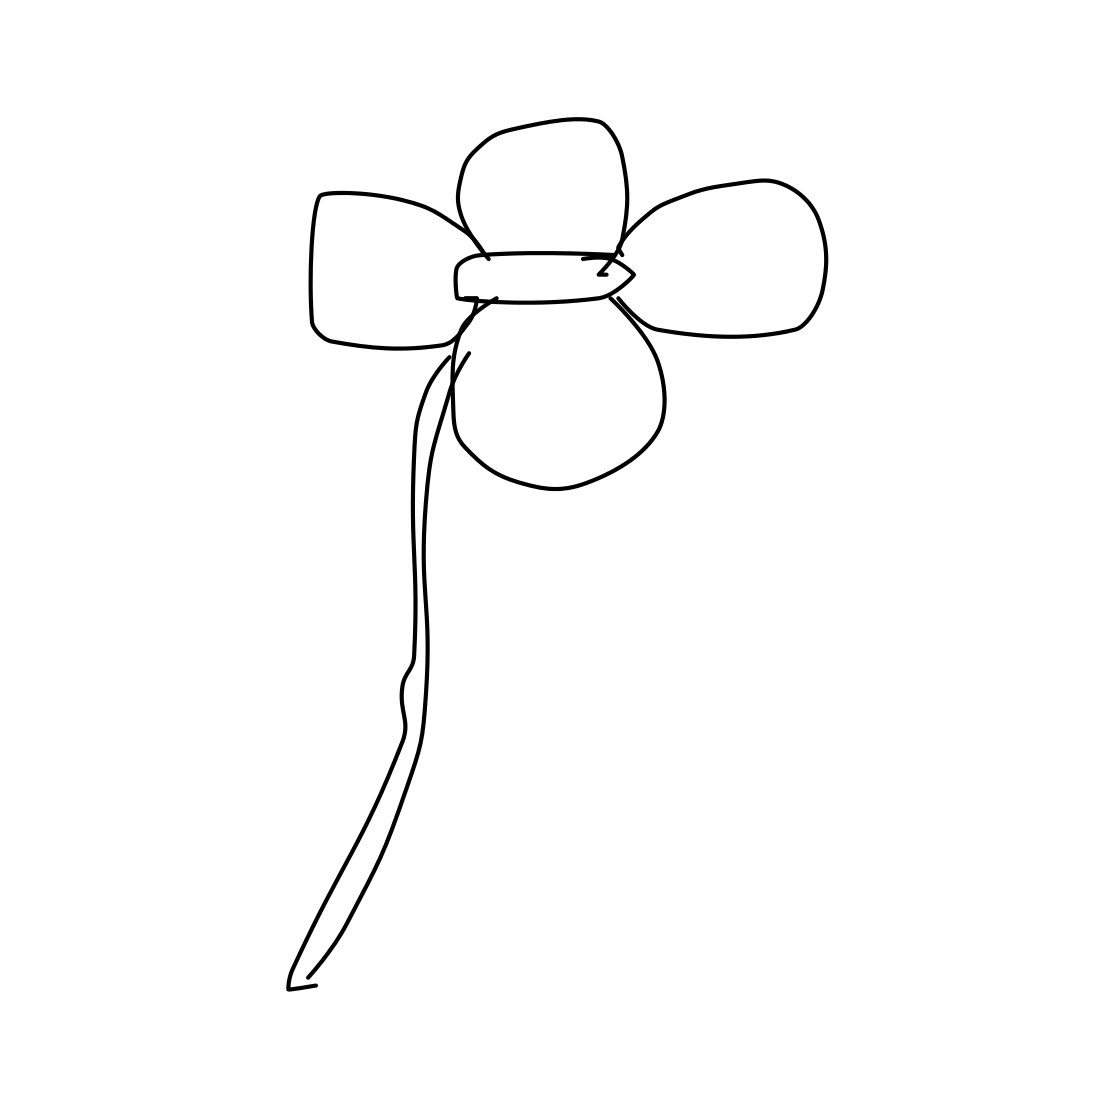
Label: flower with stem